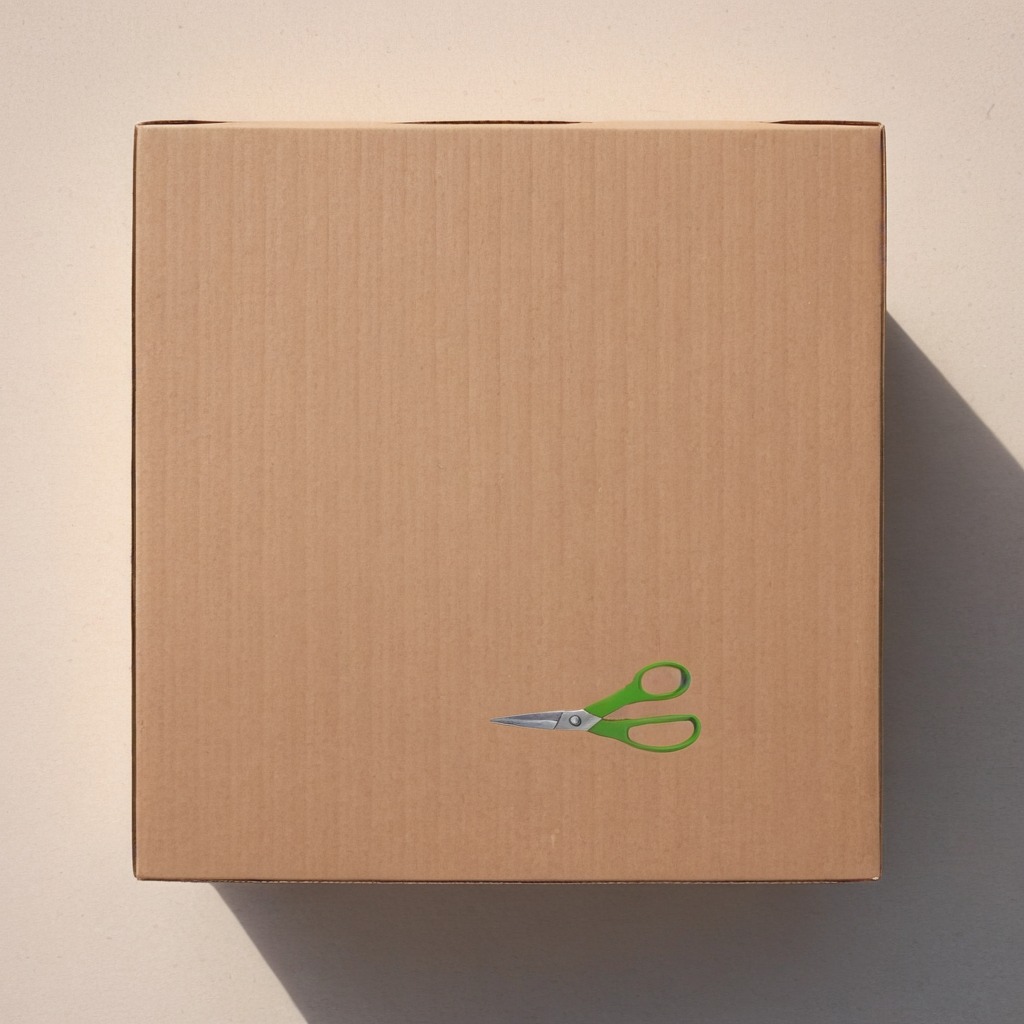
A scissor lying on the cardboard box surface